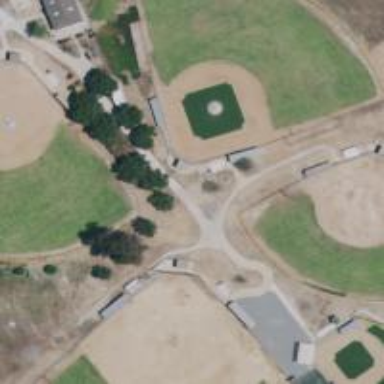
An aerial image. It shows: Baseball pitch for leisure and sports activities.